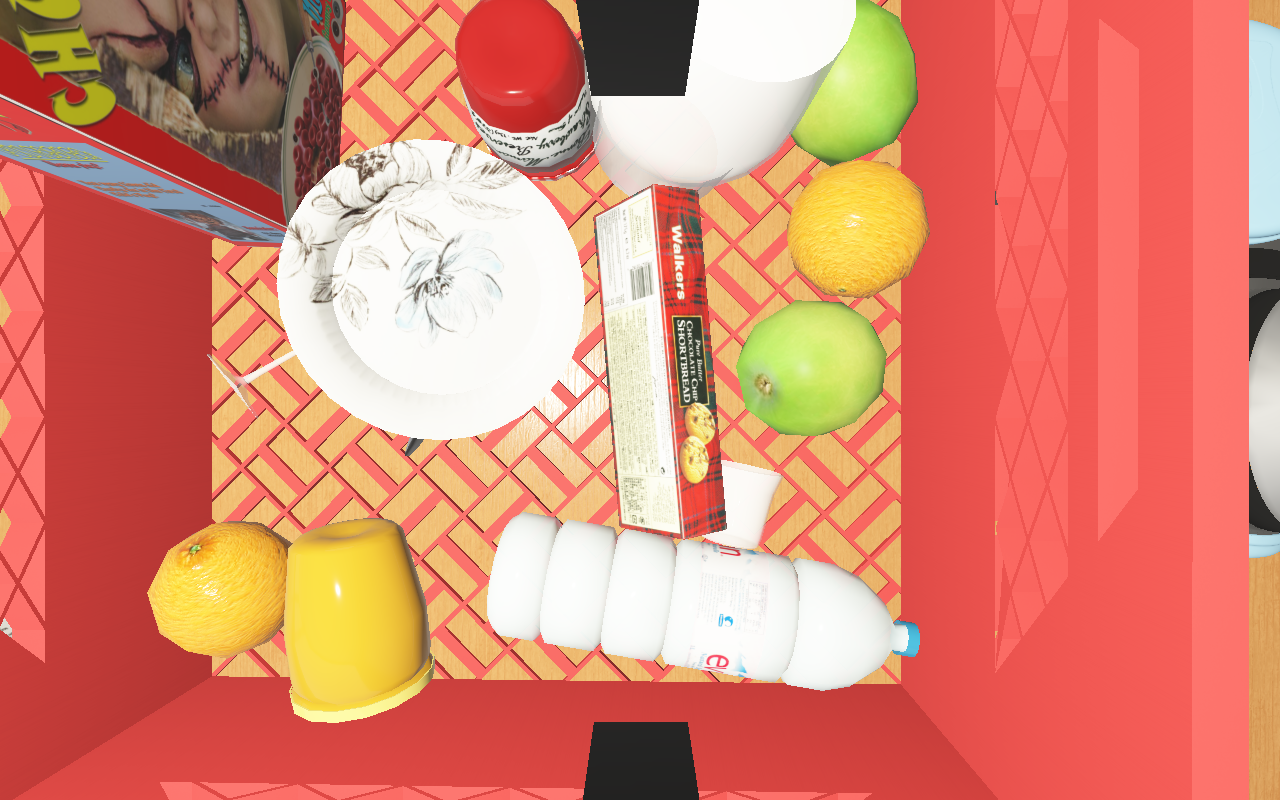
Objects in the scene:
water bottle
apple
apple
orange
spoon
plate
wineglass
jam jar
cereal box